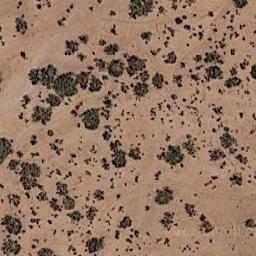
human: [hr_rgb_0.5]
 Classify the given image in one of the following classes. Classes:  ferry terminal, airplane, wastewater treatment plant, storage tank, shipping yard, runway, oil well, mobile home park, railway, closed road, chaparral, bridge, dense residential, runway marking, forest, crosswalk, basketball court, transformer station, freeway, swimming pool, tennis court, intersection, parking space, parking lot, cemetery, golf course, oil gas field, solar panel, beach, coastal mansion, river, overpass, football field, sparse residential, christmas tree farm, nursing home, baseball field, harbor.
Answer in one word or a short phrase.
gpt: chaparral